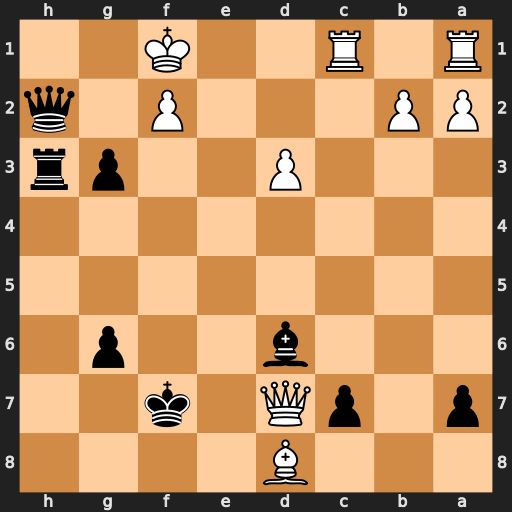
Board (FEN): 3B4/p1pQ1k2/3b2p1/8/8/3P2pr/PP3P1q/R1R2K2
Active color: b
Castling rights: -
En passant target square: -
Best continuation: Kf8 Be7+ Bxe7